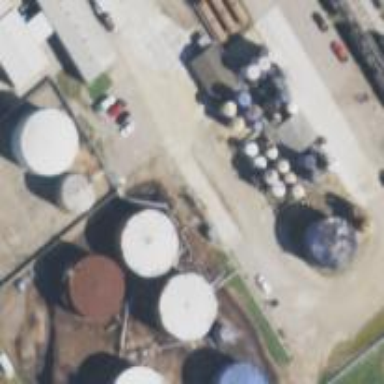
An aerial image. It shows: Storage tank with man-made structure.